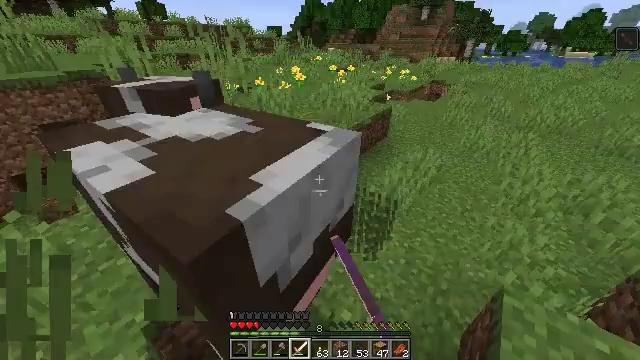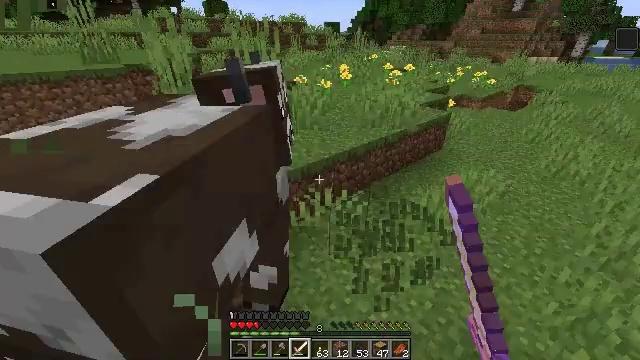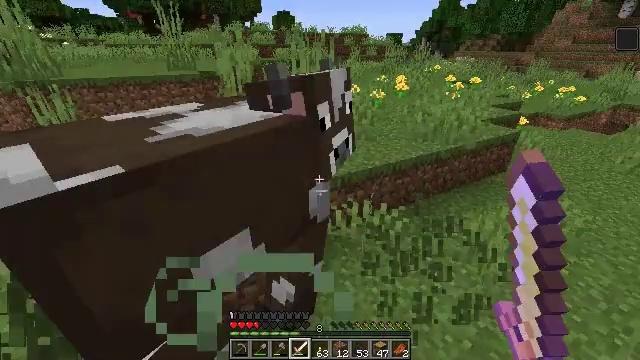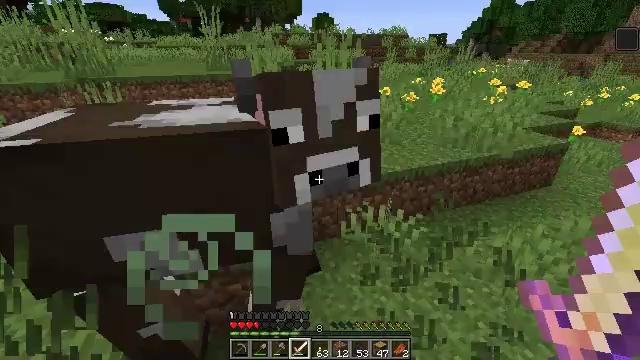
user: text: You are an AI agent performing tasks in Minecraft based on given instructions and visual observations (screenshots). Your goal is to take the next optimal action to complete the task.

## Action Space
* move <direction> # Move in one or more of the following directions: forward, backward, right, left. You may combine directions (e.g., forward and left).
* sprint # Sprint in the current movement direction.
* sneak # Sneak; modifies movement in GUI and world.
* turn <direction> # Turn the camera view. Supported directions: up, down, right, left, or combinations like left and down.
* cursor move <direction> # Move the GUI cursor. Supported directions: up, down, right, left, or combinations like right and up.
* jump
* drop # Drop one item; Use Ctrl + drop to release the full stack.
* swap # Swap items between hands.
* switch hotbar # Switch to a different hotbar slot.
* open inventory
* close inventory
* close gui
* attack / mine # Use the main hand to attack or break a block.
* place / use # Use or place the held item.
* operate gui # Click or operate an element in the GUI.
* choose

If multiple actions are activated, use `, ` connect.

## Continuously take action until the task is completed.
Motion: motion action
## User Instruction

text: Gather grass by holding the left mouse button.
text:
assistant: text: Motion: move right, turn left and up
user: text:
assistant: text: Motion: move right, turn left and up
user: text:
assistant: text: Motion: move right, turn left
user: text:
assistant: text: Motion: no_op